Question: My Netbeans has been insanely fast for over 2 years, until this morning. Something strange, however, is now happening. Every time i press "copy and paste" ... so CTRL-C, it goes slow. This is what I see:

So, the moment I press CTRL-C, that shows in the bottom, my entire machines goes into super slow mode, and then 5 seconds later it stops.
I've considered maybe there's a keylogger on my machine, but can't find anything. And it's only slow when I copy and paste from Netbeans, nothing else. Maybe Netbeans is sending data out some other way?
Any ideas why Netbeans would just go slow like this?
- - - -
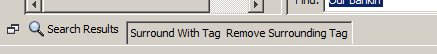
Answer: I followed the advice at the end of this article: <URL> and uninstalled "BlueStacks". Problem solved.
Just in case the article gets deleted, here is the advice the user gives on that page:
> I meet the same problem. When I copy a word in the IDE, the IDE does not response until 2 or 3 seconds. I did not confront this problem until few days ago. I try to use the latest netbeans and the latest jdk, but that does not work. Then I find someone said <URL> is the problem. And the problem is somewhat about the COM in windows. So I try to install the netbeans to another Win7 PC, and the problem is gone. In that case, I guess the problem is not the netbeans, but some other application in windows. Later I uninstall some of the application I just installed few days ago. And the IDE works right now. The applications I uninstalled is "imc studio" "imc license manager" and "blueStacks" an android simulator. I guess these application may have influence to the COM of Win7. Hope my solution will help to this bug.